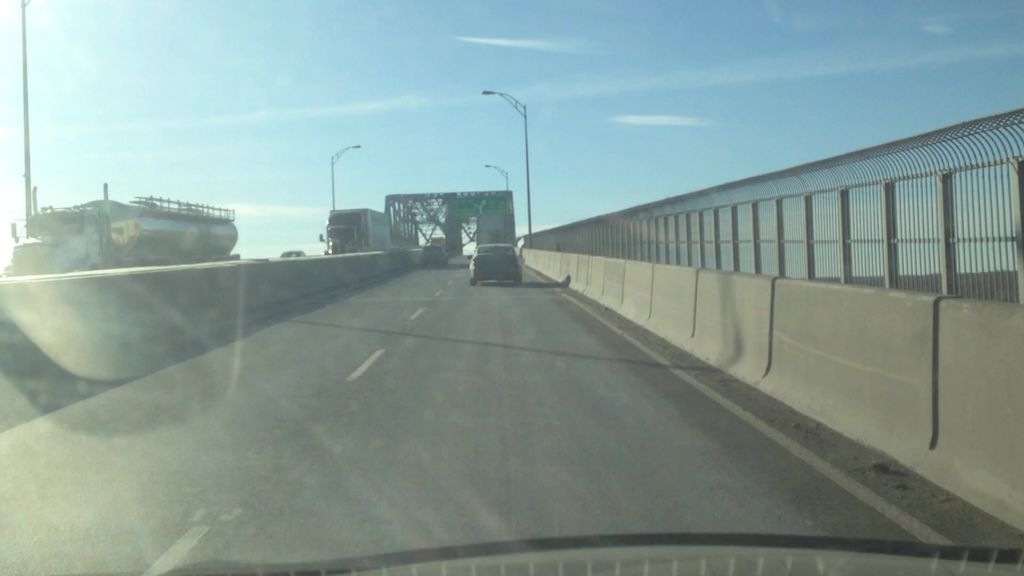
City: montreal